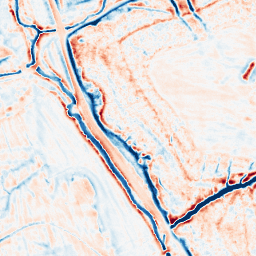
Category: edge_preserving
Decomposition family: bilateral
Decomposition parameters: d: 15
sigma_color: 50
sigma_space: 75
Upsampling method: sinc_hamming
Upsampling parameters: scale: 2
kernel_size: 4
Upsampling scale: 2